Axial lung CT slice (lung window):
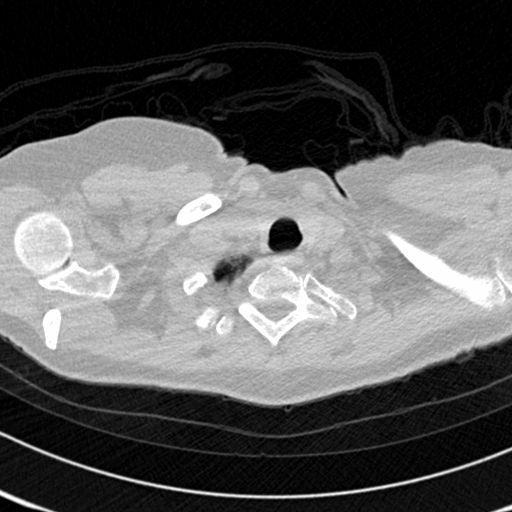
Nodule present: no